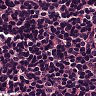
Metastatic tissue present: no